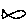
Label: fish